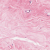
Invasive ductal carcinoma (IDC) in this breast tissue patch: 0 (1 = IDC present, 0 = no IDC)